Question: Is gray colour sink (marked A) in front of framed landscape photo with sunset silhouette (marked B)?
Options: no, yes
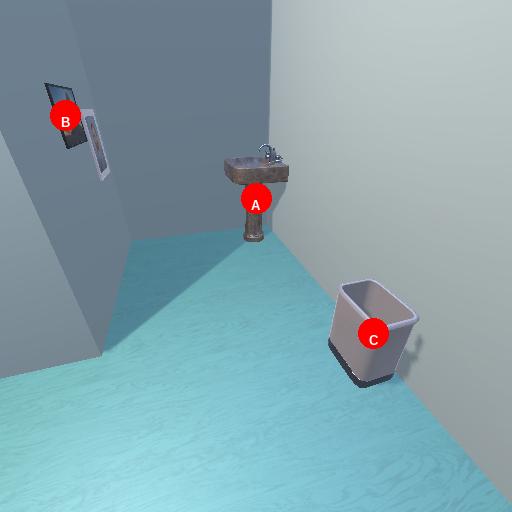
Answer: no